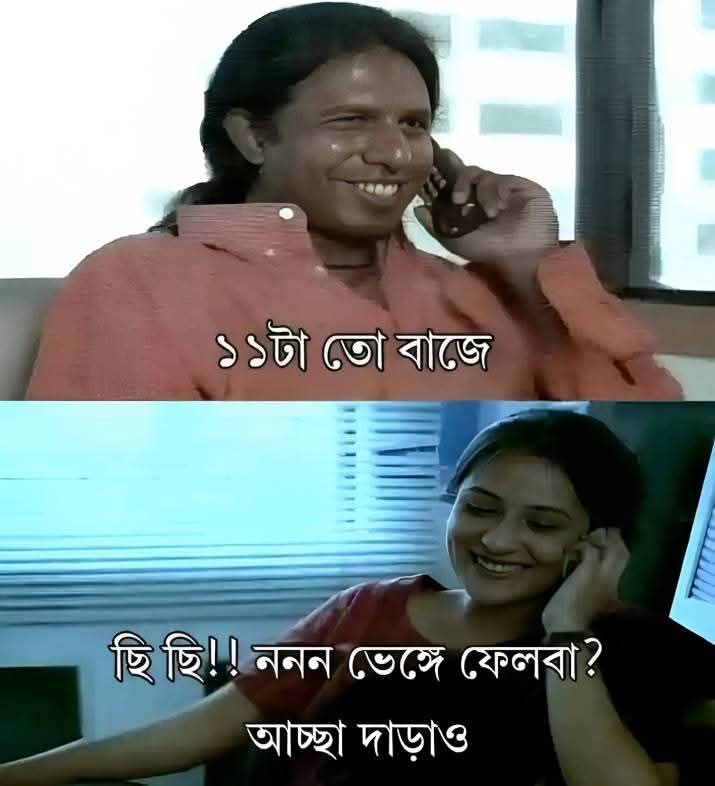
Text: ১১টা তো বাজে
ছি ছি!! ননন ভেঙ্গে ফেলবা?
আচ্ছা দাড়াও
Label: Non Hate